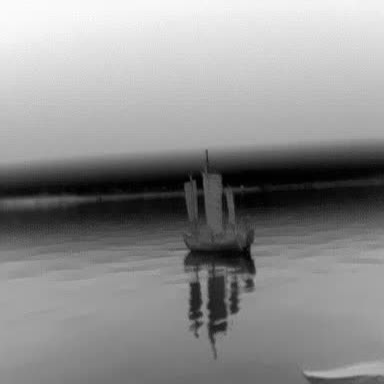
There is a sailboat in the infrared image.